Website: apple
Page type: billing-address
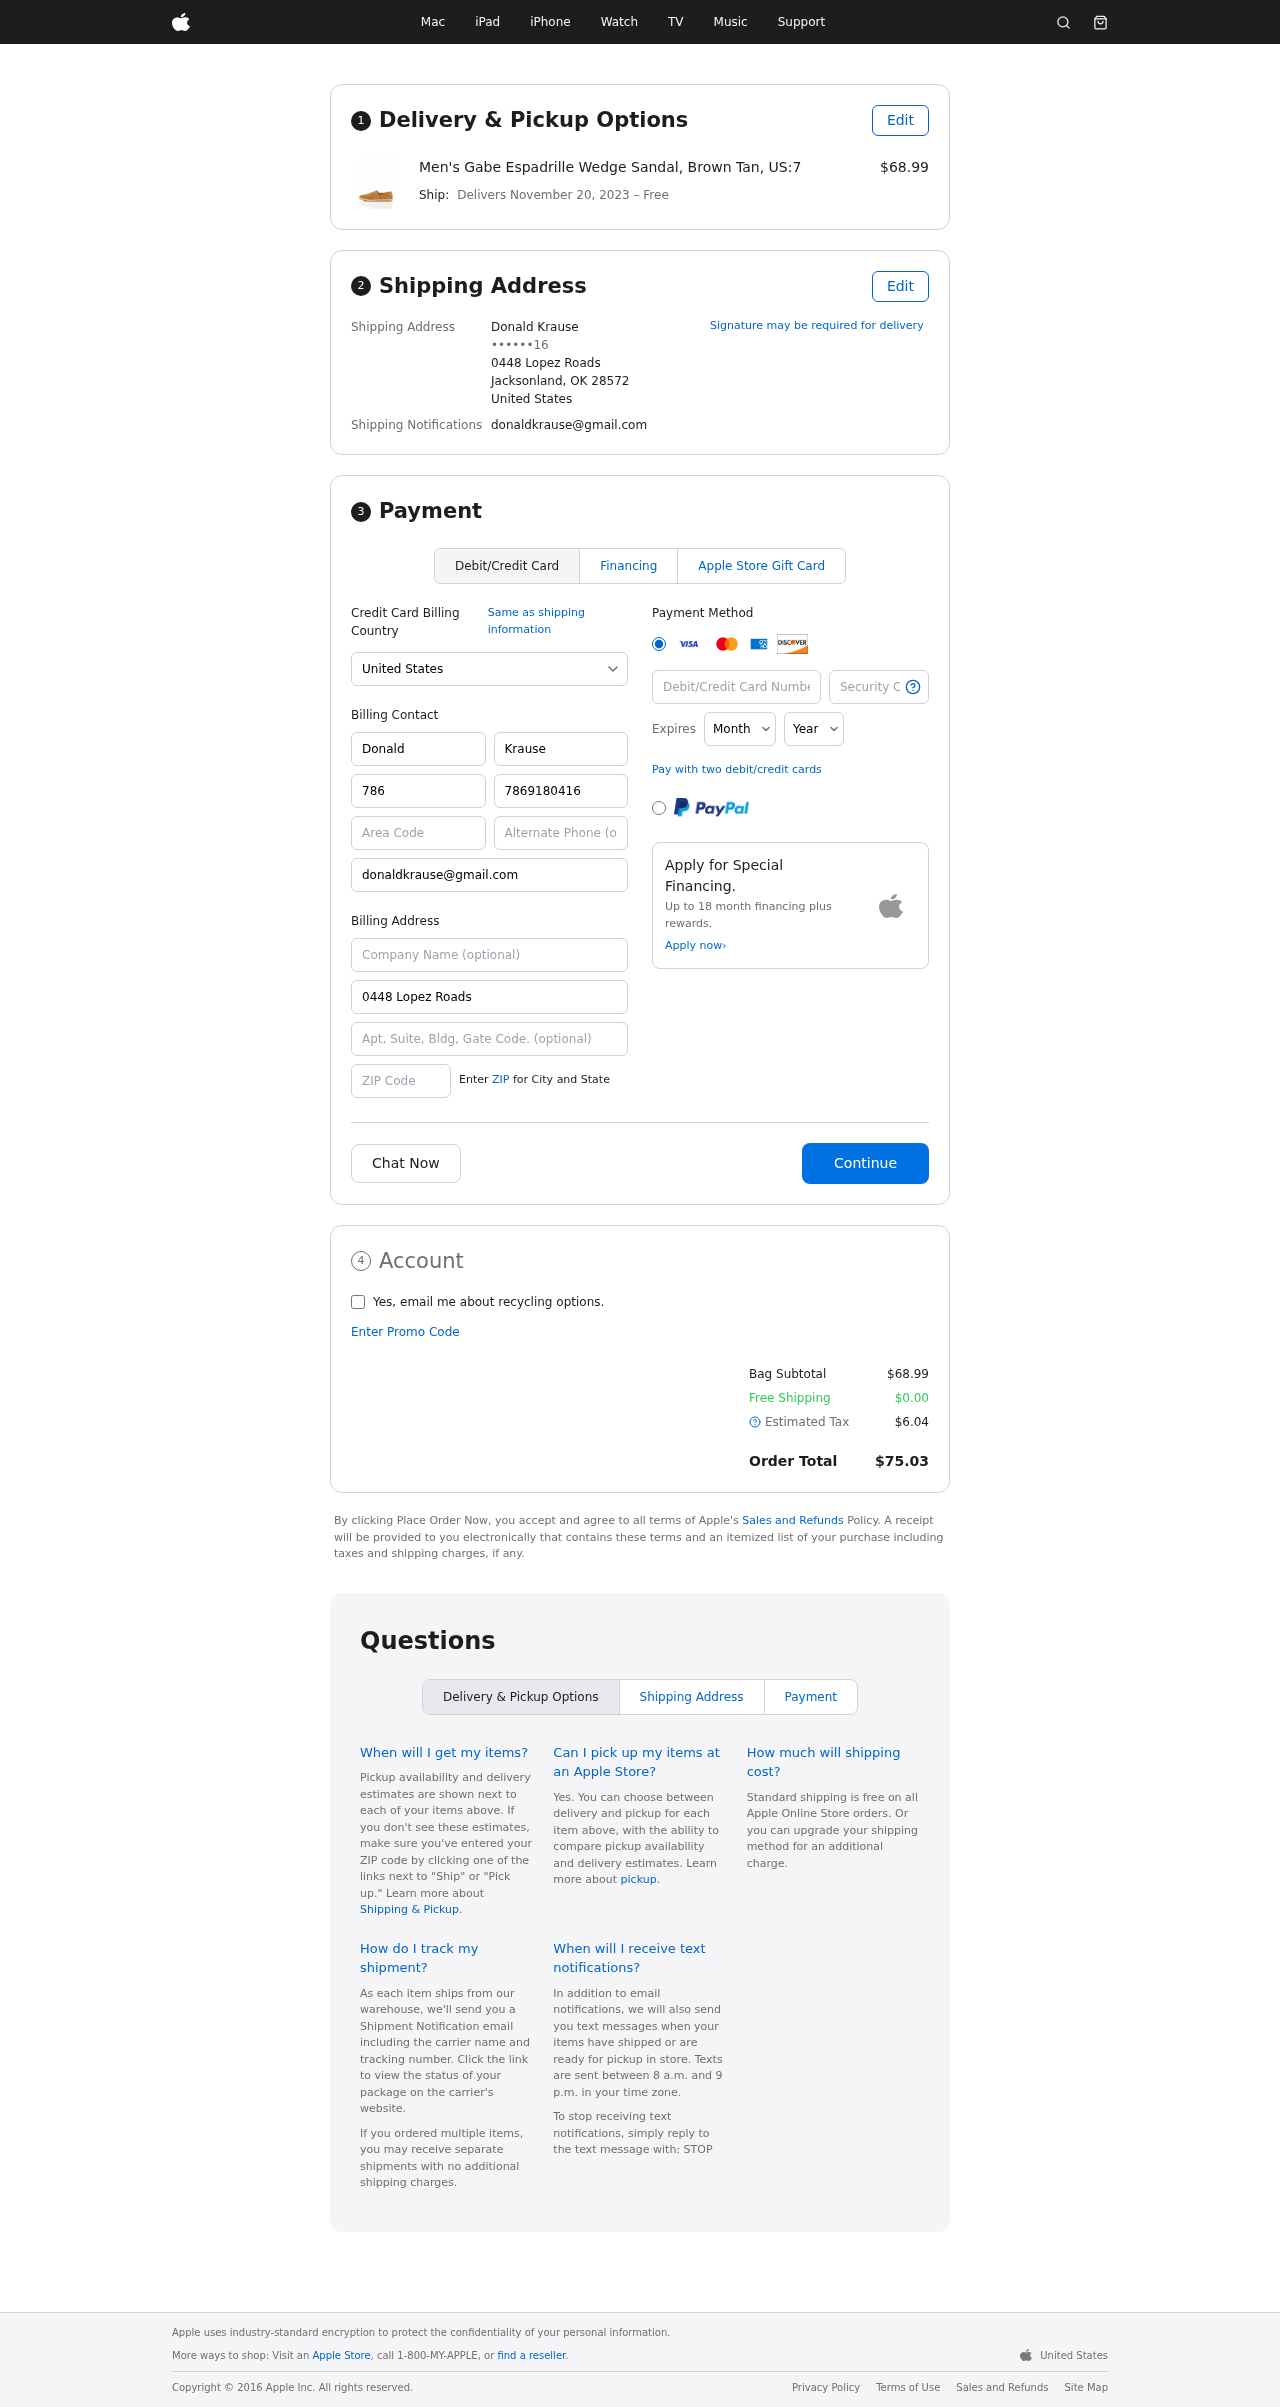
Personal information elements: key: PII_CARD_CVV
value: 576
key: PII_CARD_EXPIRY_MONTH
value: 09
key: PII_CARD_EXPIRY_YEAR
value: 27
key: PII_CARD_NUMBER
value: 6590 3476 9612 3106
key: PII_CITY_STATE_ZIP
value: Jacksonland, OK 28572
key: PII_COUNTRY
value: United States
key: PII_EMAIL
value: donaldkrause@gmail.com
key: PII_FULLNAME
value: Donald Krause
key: PII_STREET
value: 0448 Lopez Roads
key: PII_PHONE_MASKED
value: ••••••16
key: PII_BILLING_FIRSTNAME
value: Donald
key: PII_BILLING_LASTNAME
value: Krause
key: PII_BILLING_PHONE_AREA
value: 786
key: PII_BILLING_PHONE
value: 7869180416
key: PII_BILLING_EMAIL
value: donaldkrause@gmail.com
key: PII_BILLING_STREET
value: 0448 Lopez Roads
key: PII_BILLING_POSTCODE
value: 28572
Product elements: key: PRODUCT1_NAME
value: Men's Gabe Espadrille Wedge Sandal, Brown Tan, US:7
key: PRODUCT1_PRICE
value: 68.99
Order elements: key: ORDER_DELIVERY_DATE
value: November 20, 2023
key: ORDER_SUBTOTAL
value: $68.99
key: ORDER_SHIPPING_COST
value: $0.00
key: ORDER_TAX
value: $6.04
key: ORDER_TOTAL
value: $75.03